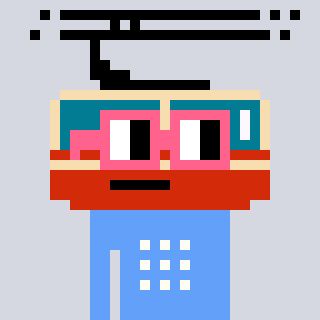
a pixel art character with square pink glasses, a tram wagon-shaped head and a blue-colored body on a cool background